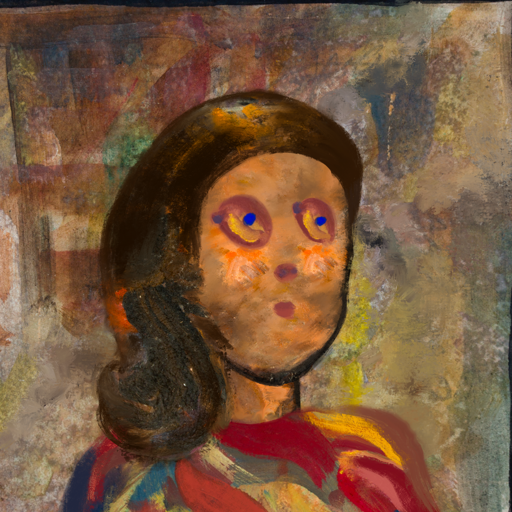
Background: Mosgoul, Head And Neck Side: Gypsy_Queen, Face Side: Mother_And_Son_Son, Bust: Mother_And_Son_Son, Hair Side: Gypsy_Queen, Head Accessory: Blank, Second Necklace: Blank, Necklace: Blank, Baby: Blank